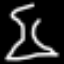
Label: hourglass